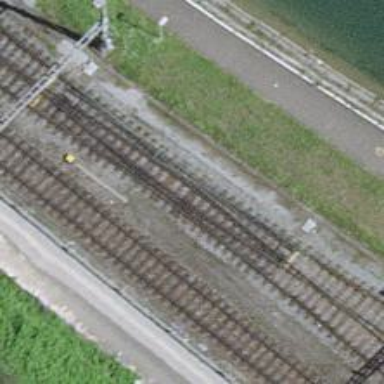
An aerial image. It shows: Railway switch.